The trace is the raw vibration amplitude of a rotating bearing as a function of time. What is the most likely bearing condition (normal, inner_race, outer_race, ball)?
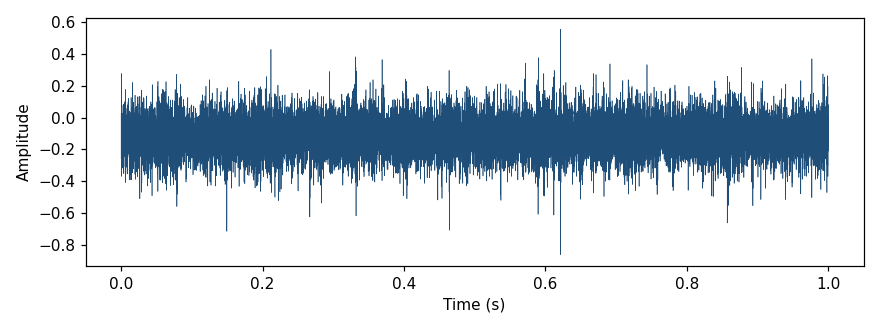
Answer: normal